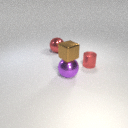
large purple metal sphere below small brown metal cube